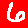
Digit: 6